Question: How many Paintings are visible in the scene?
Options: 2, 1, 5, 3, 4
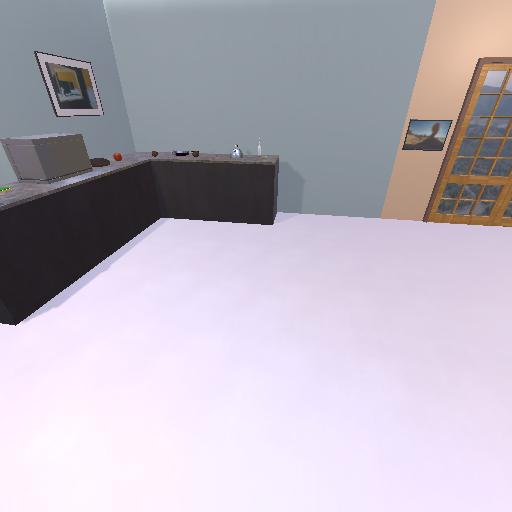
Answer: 2